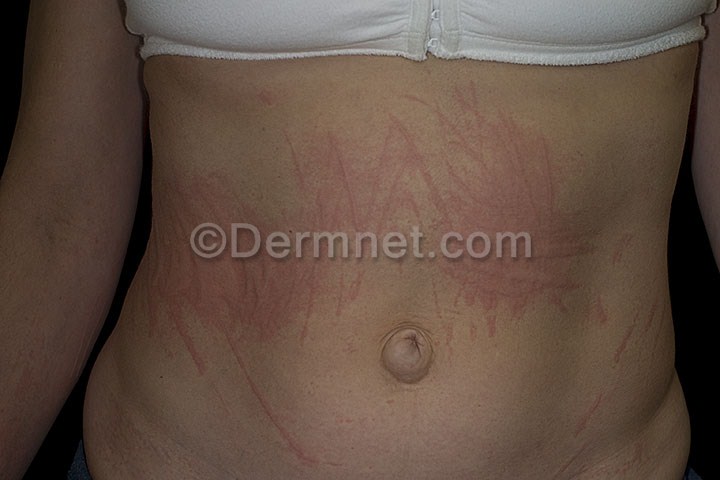
Disease: Urticaria Hives